Aerial crown-view tile of a tropical tree (Barro Colorado Island, Panama), acquired 20250818:
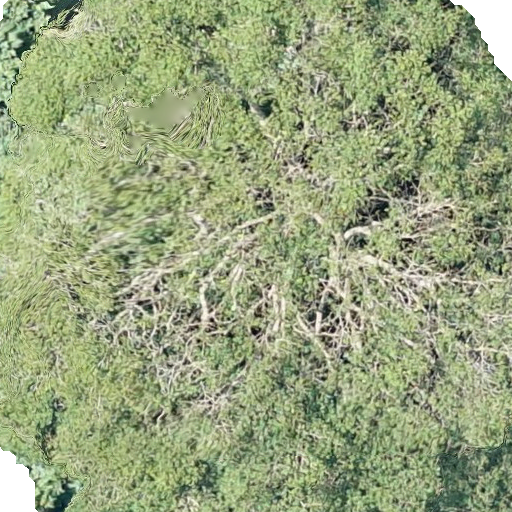
Species: Tachigali panamensis
GBIF accepted scientific name: Tachigali panamensis
Crown area: 541.932 m²